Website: lowes
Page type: stored-credit-cards
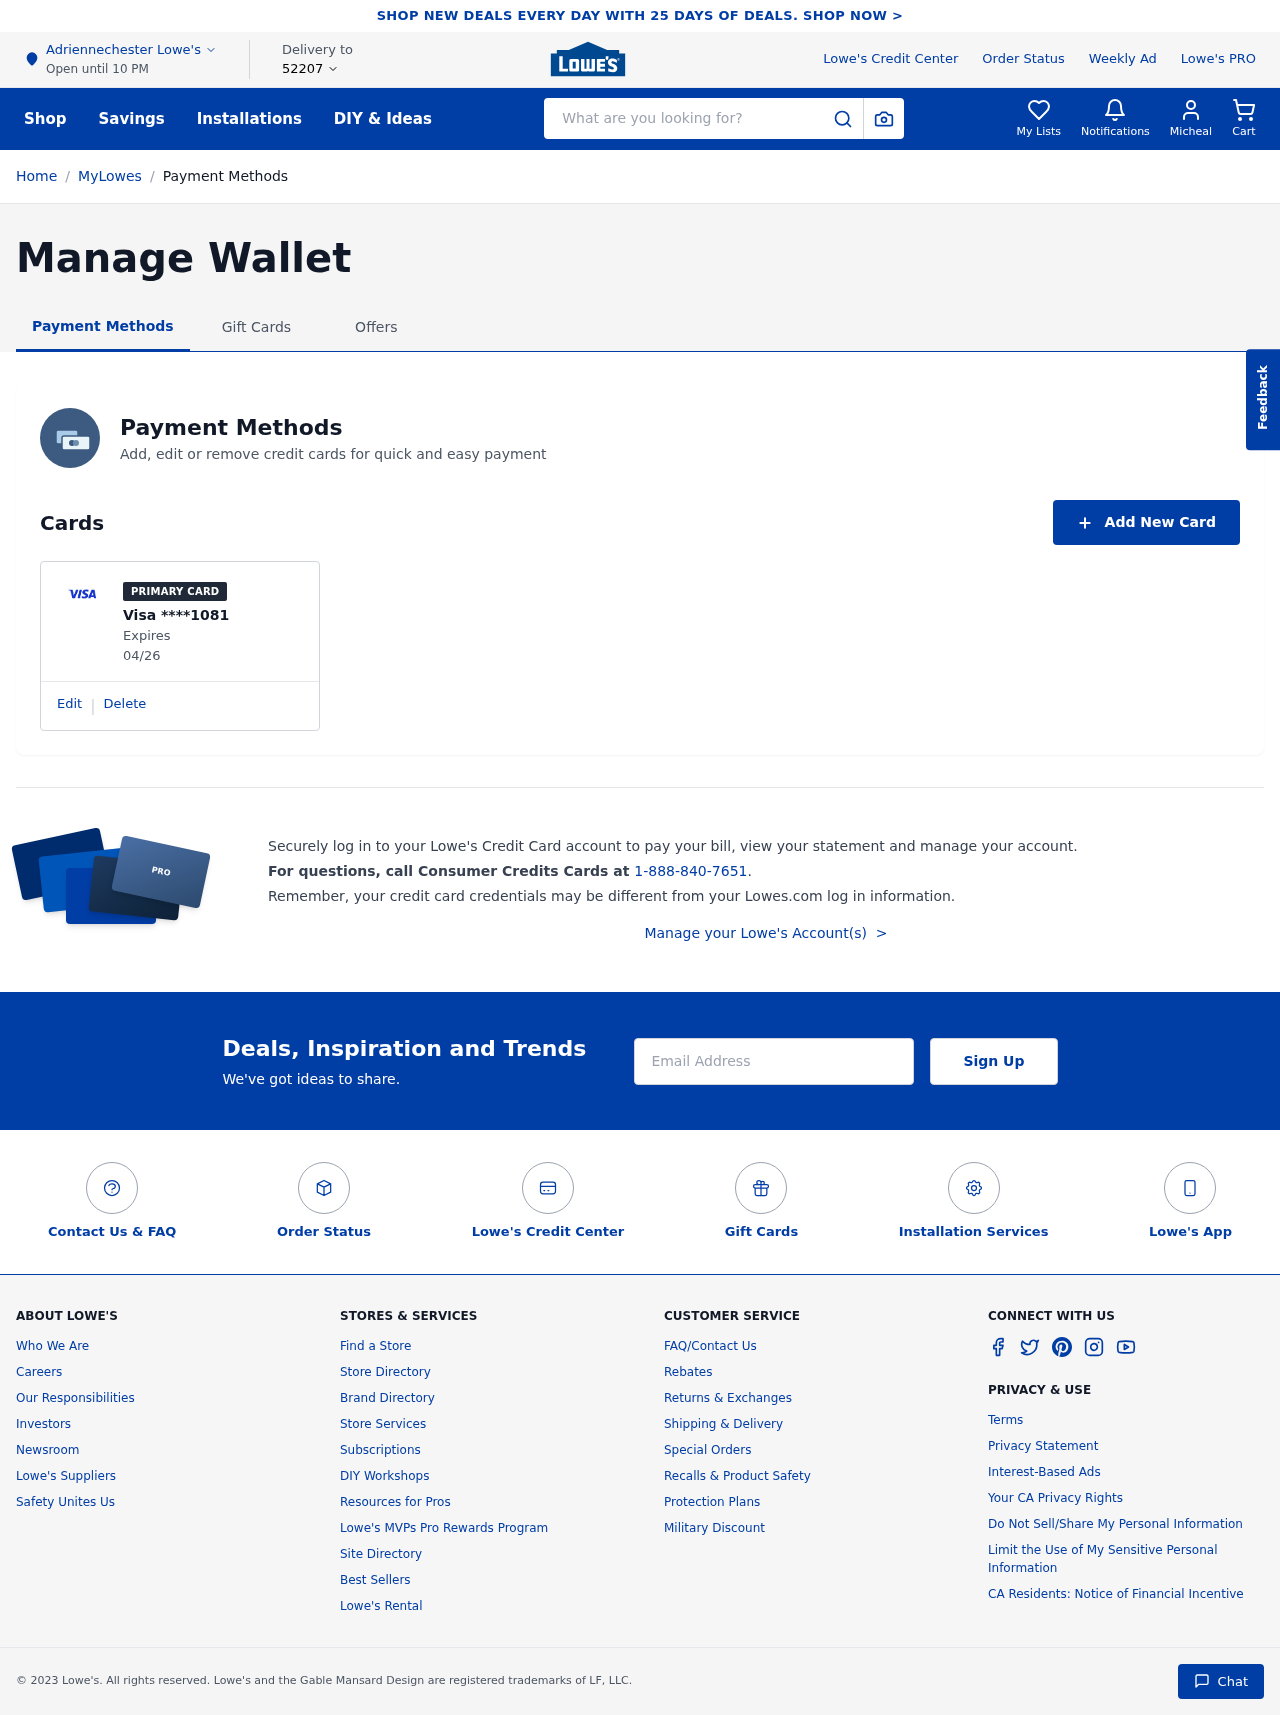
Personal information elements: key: PII_CARD_EXPIRY
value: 04/26
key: PII_CARD_LAST4
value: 1081
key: PII_CARD_TYPE
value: Visa
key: PII_CITY
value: Adriennechester
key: PII_EMAIL
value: micheal.ryan@yahoo.com
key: PII_FIRSTNAME
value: Micheal
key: PII_POSTCODE
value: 52207
Search elements: key: HEADER_SEARCH
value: What are you looking for?